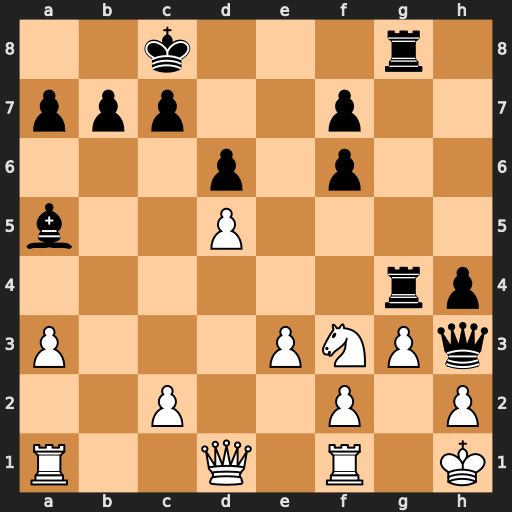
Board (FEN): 2k3r1/ppp2p2/3p1p2/b2P4/6rp/P3PNPq/2P2P1P/R2Q1R1K
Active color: w
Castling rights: -
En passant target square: -
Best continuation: Ng1 hxg3 Nxh3